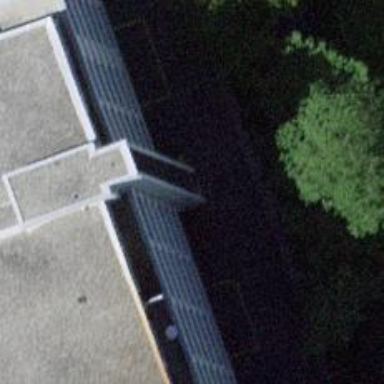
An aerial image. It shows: Surveillance system is in place.